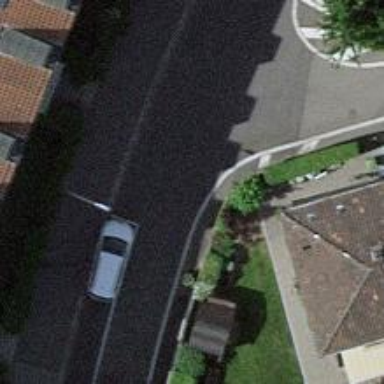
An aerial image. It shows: Living street with asphalt surface. There is sidewalk on the left side.